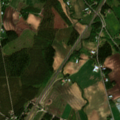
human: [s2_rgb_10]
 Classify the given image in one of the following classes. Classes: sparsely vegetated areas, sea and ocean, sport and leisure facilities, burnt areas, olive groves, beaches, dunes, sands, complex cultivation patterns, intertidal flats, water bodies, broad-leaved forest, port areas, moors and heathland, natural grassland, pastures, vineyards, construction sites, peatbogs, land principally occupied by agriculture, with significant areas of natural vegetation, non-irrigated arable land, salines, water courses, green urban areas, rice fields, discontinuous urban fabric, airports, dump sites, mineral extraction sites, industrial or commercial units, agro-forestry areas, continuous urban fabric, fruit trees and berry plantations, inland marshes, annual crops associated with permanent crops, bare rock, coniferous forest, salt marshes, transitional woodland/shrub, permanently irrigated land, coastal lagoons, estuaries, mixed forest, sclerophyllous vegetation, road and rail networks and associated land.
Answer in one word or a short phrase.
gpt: non-irrigated arable land, land principally occupied by agriculture, with significant areas of natural vegetation, coniferous forest, mixed forest